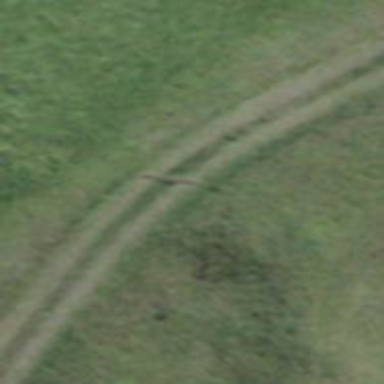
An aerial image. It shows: Unpaved track road.